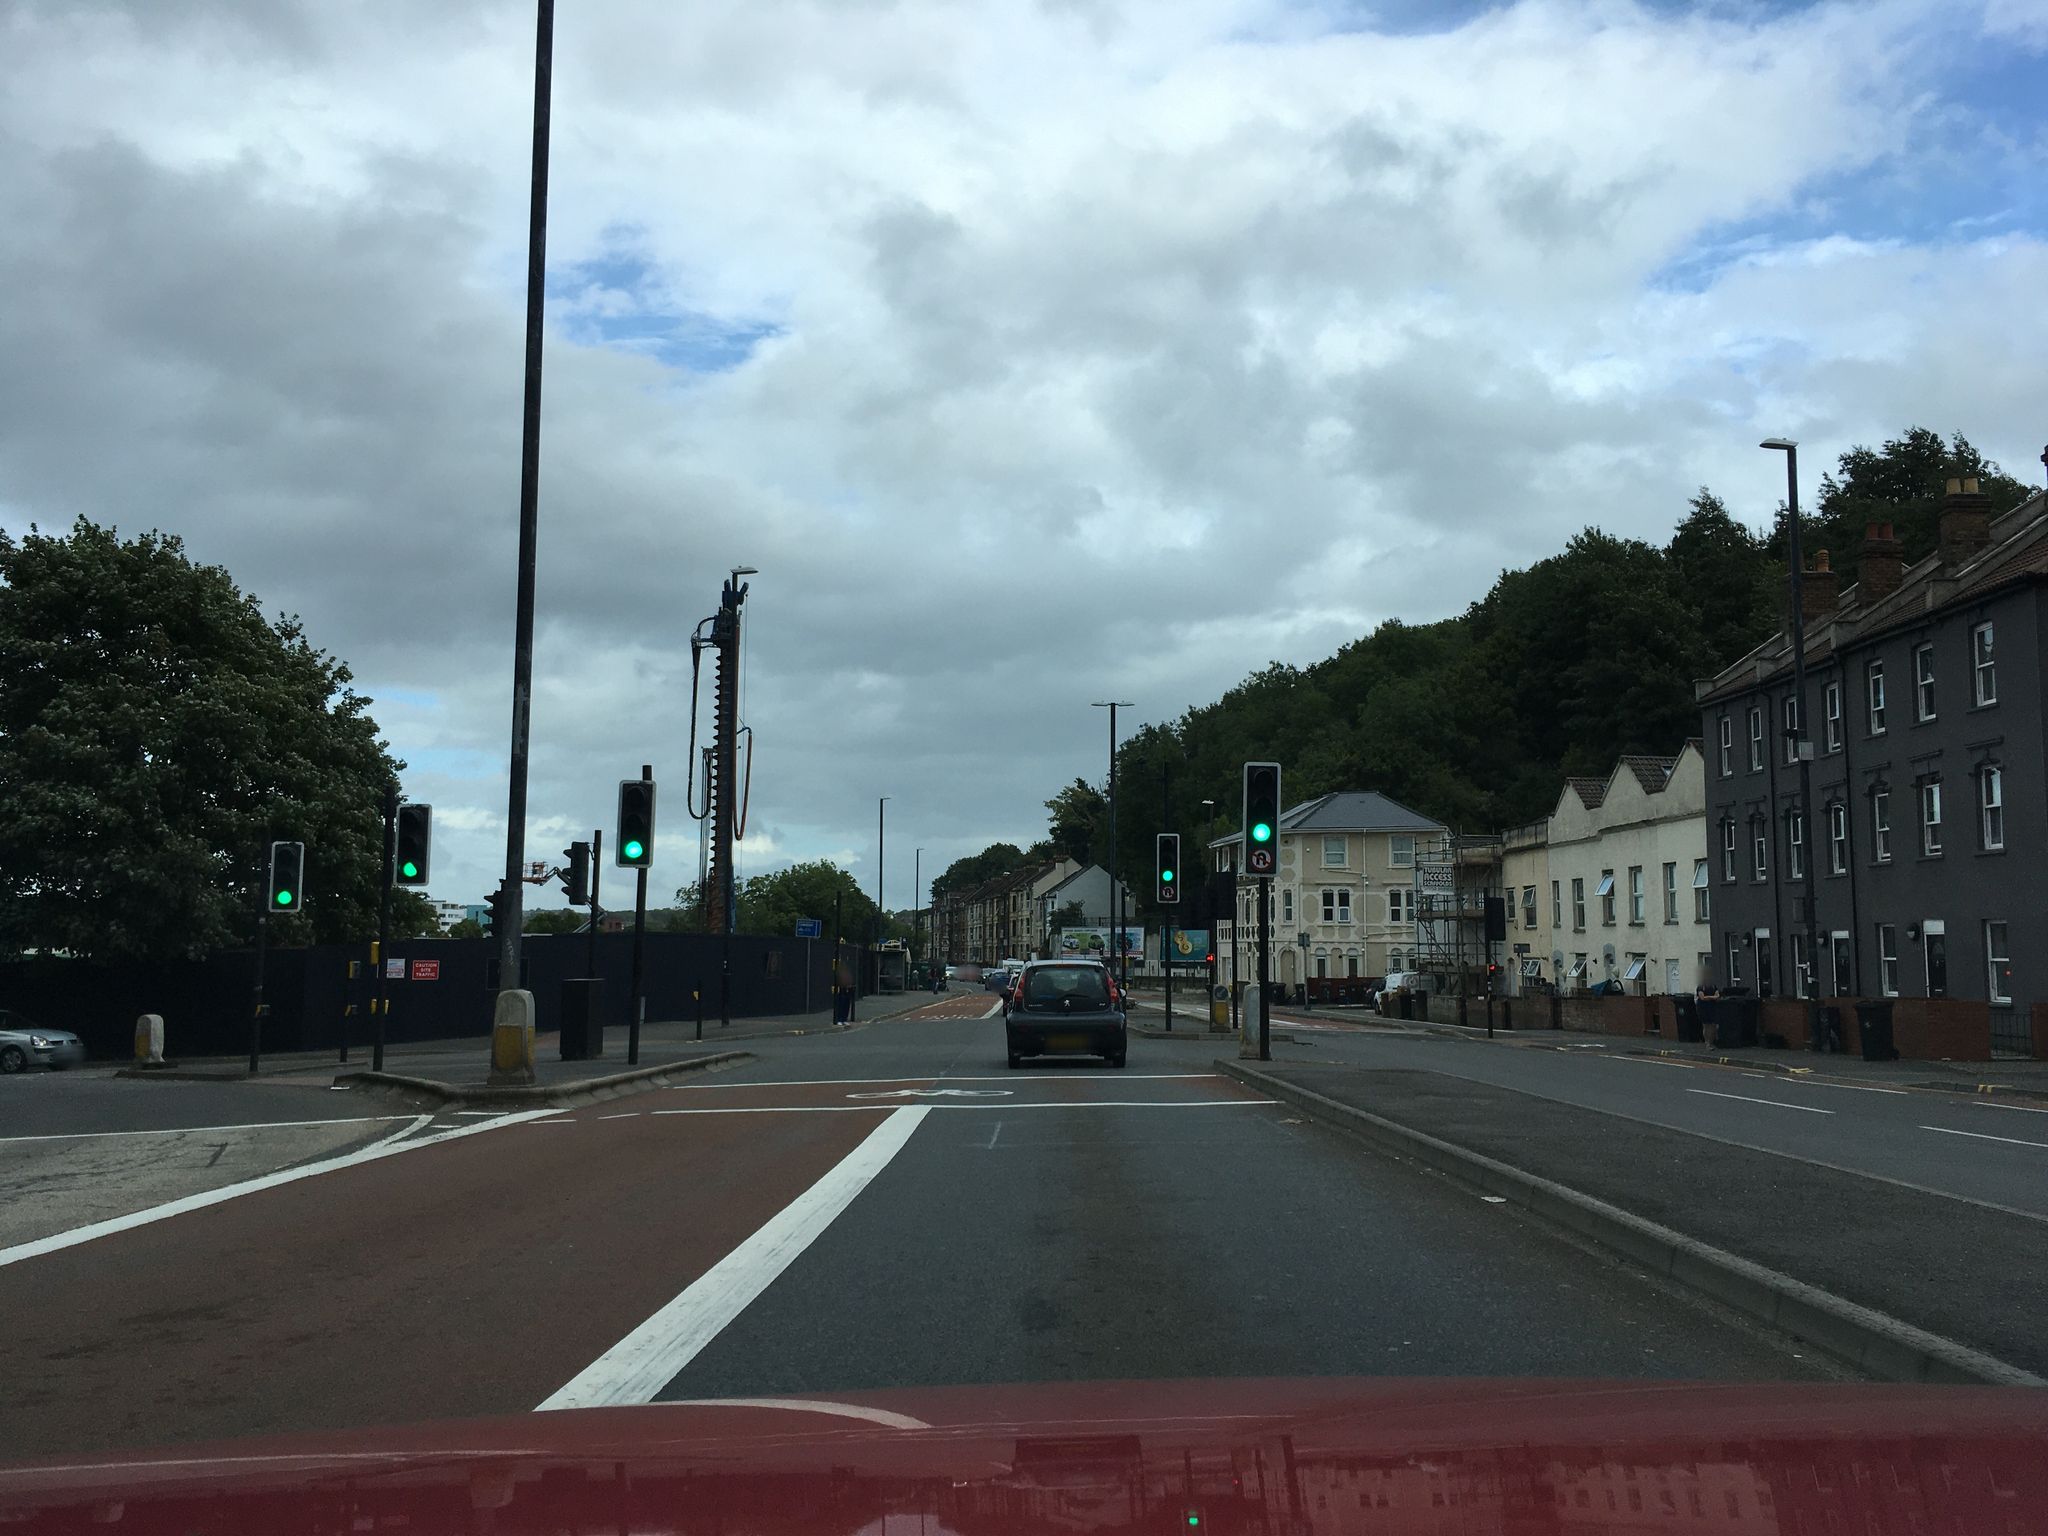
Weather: cloudy
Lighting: day
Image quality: good
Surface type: driving surface
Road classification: trunk, tertiary
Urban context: urban centre
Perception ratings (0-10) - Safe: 4.03, Lively: 2.94, Beautiful: 8.01, Boring: 1.27, Depressing: 5.48, Wealthy: 5.34